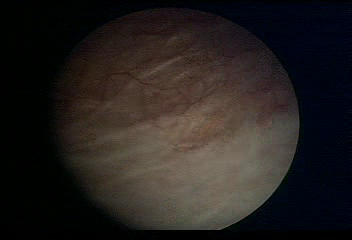
Modality: WLC
Class: Normal mucosa
Bladder cancer association: No